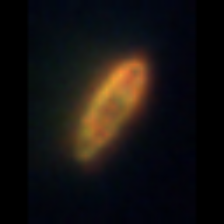
Taxon: Pennate
Group: Diatoms